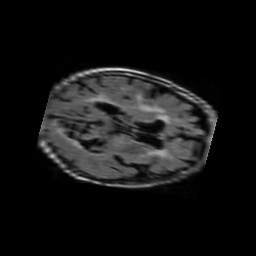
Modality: FLAIR
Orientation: axial
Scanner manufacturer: philips
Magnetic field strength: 1.5 T
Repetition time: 6 s
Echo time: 0.12 s